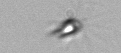
Label: Calciopappus